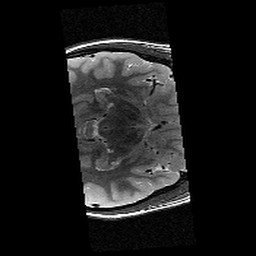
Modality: T2w
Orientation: axial
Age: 12
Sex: female
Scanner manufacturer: siemens
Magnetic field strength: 3 T
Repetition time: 9.23 s
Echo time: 0.067 s